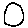
Label: circle